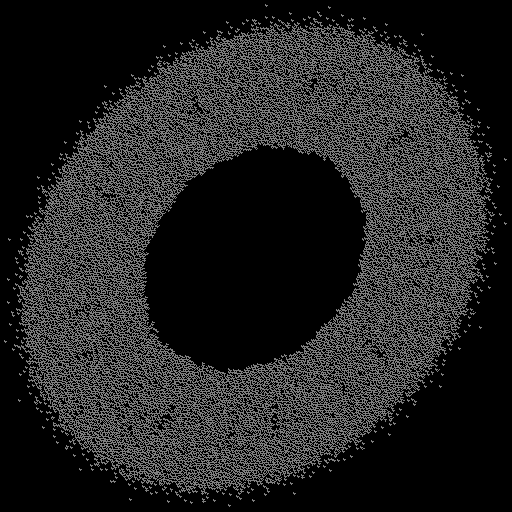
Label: flower